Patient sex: F
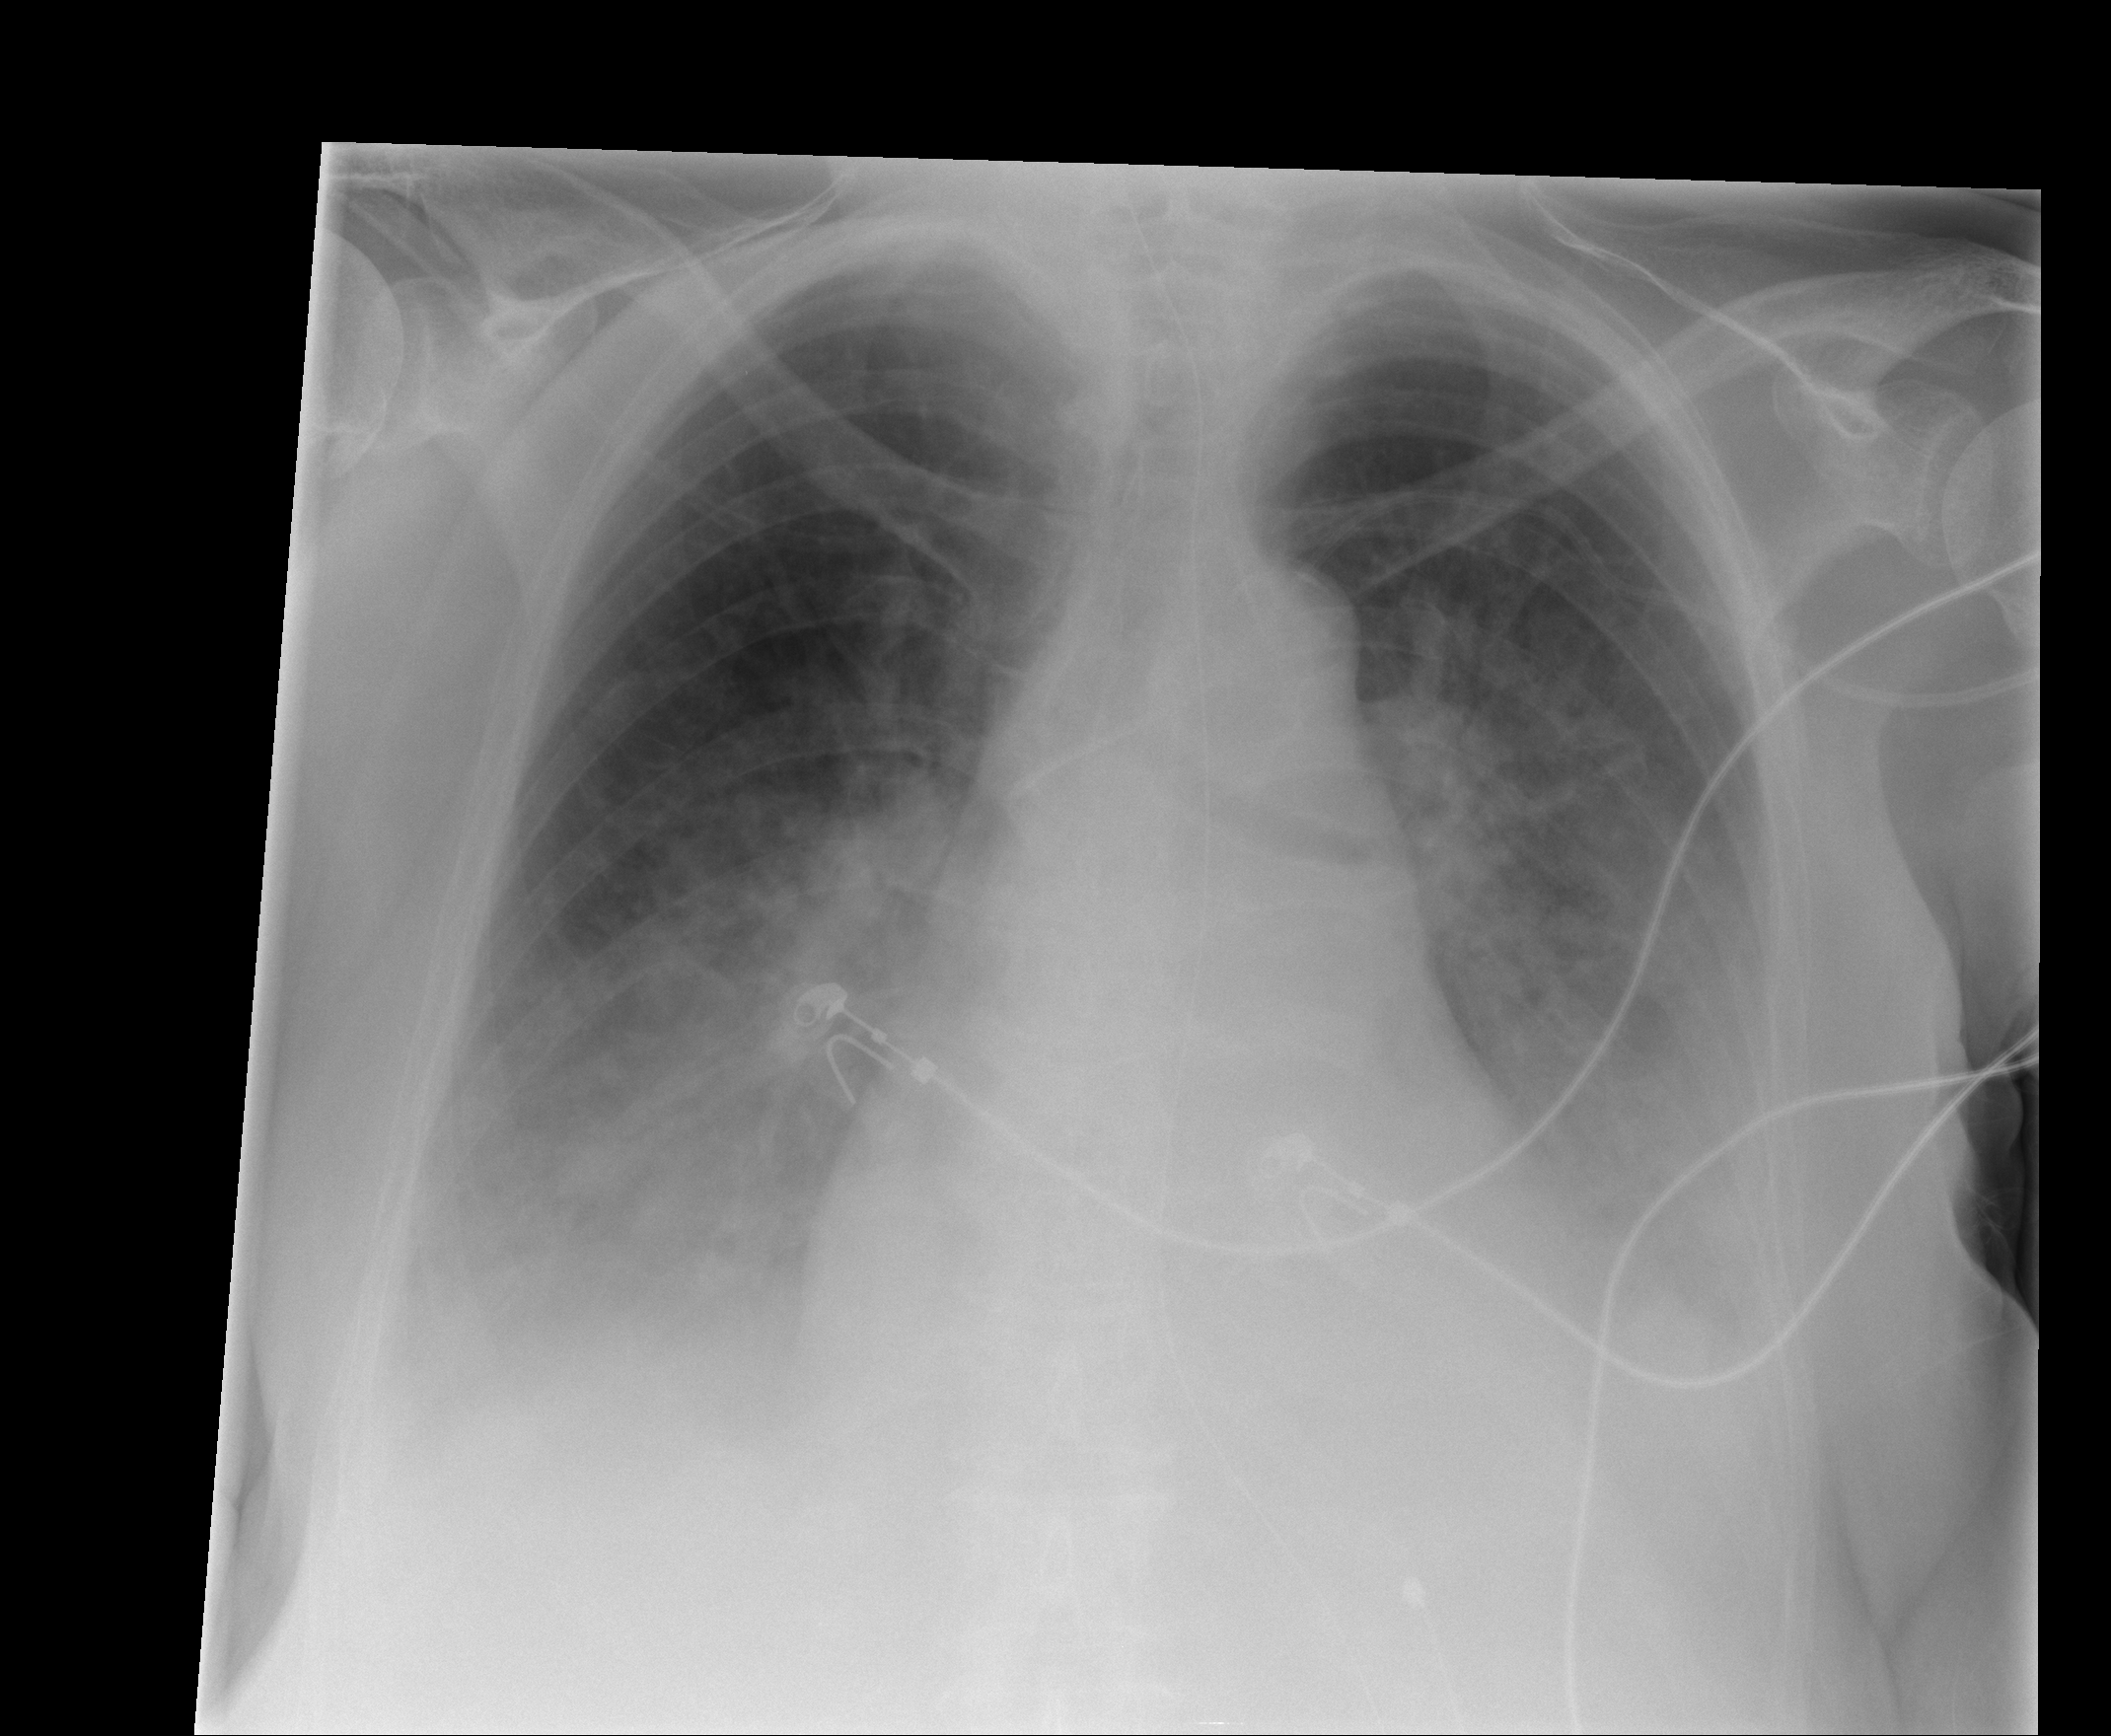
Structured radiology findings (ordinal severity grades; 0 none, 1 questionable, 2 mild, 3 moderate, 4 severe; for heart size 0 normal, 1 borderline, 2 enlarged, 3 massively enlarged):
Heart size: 0
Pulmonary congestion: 1
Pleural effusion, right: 0
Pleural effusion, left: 1
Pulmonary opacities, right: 2
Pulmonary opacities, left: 2
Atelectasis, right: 0
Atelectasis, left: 2